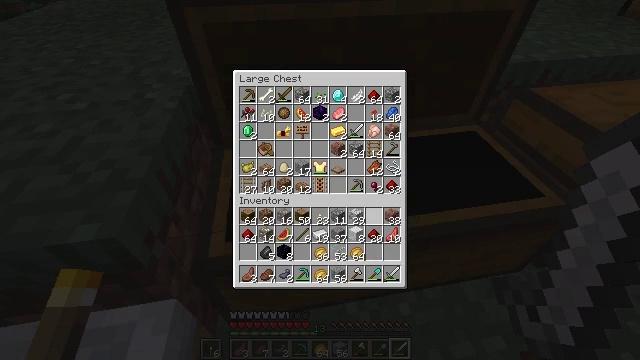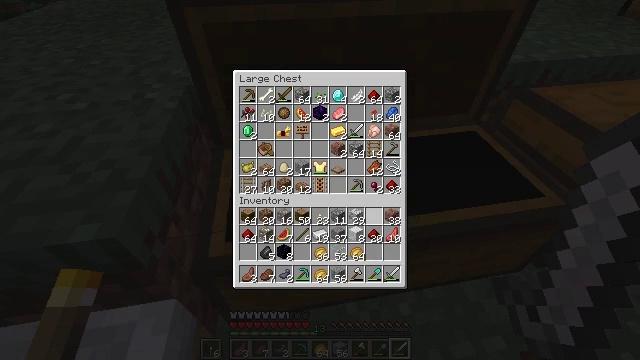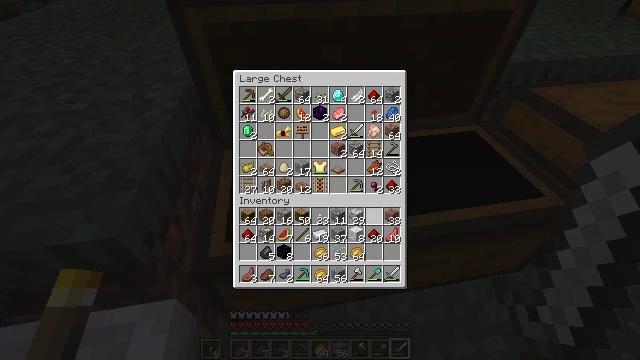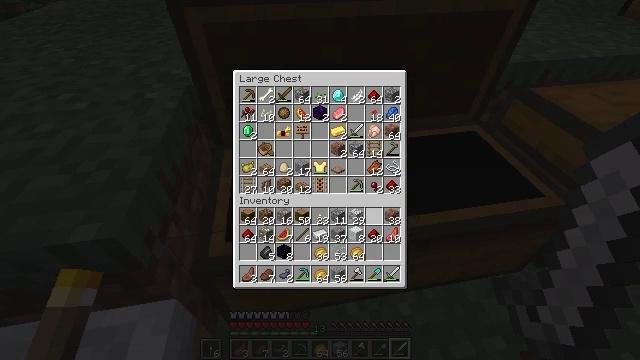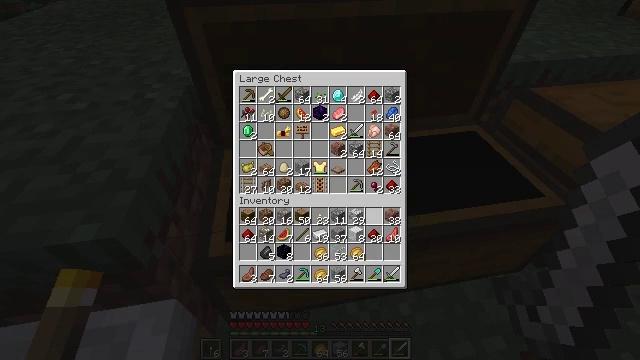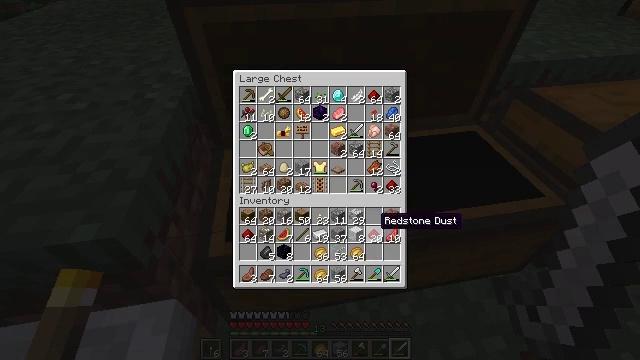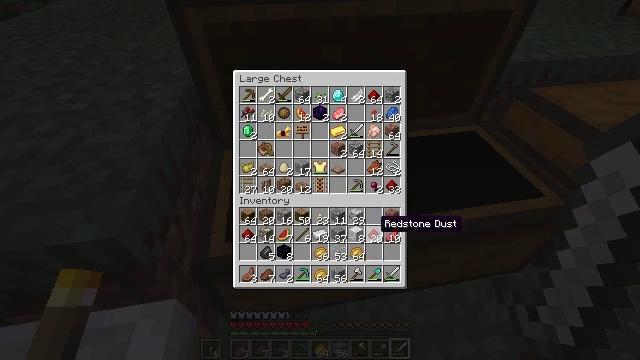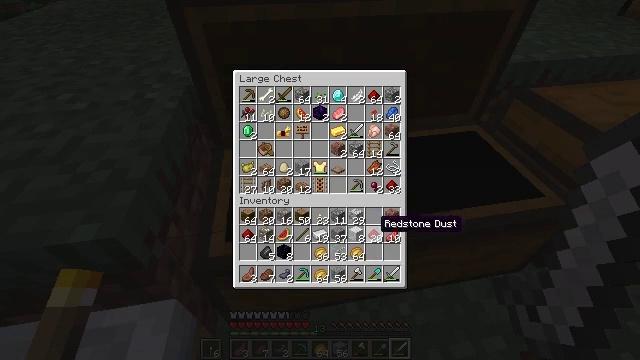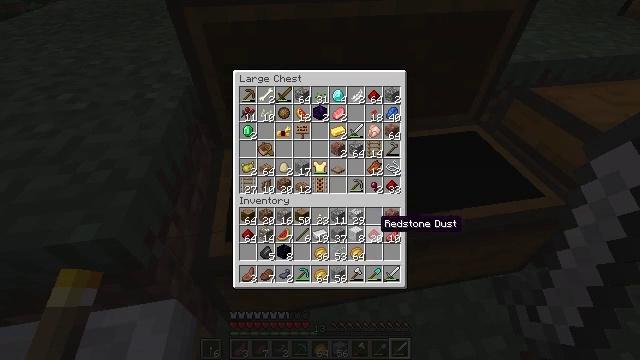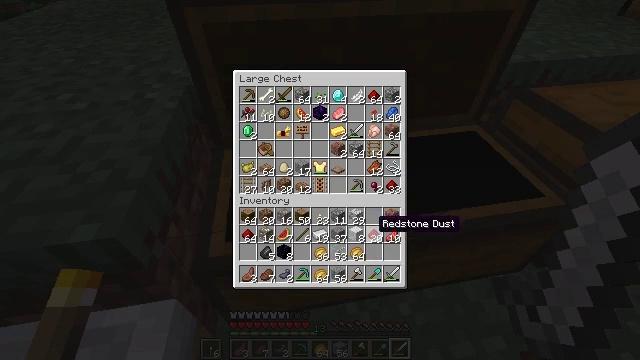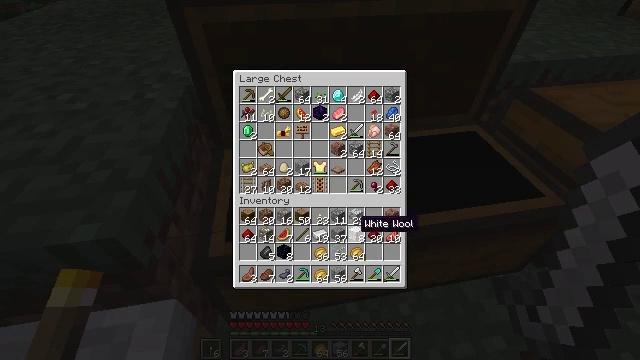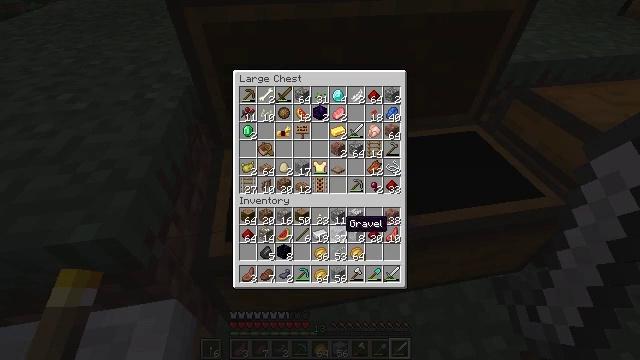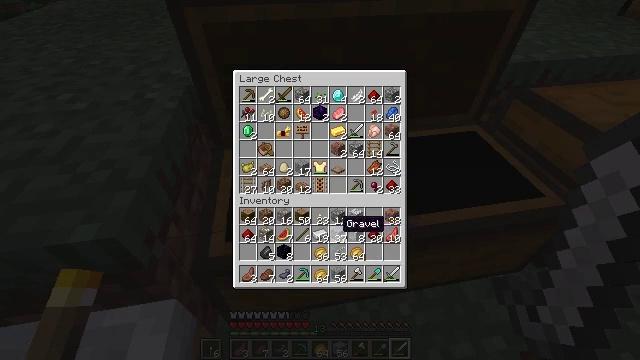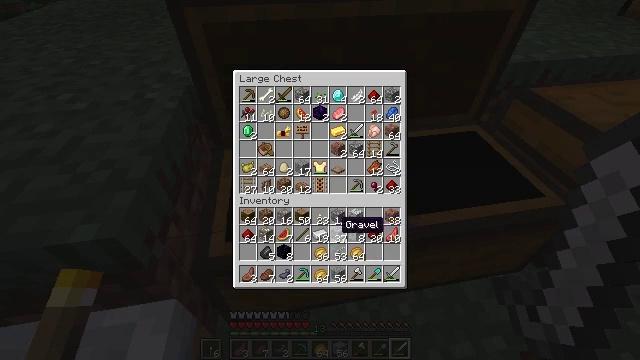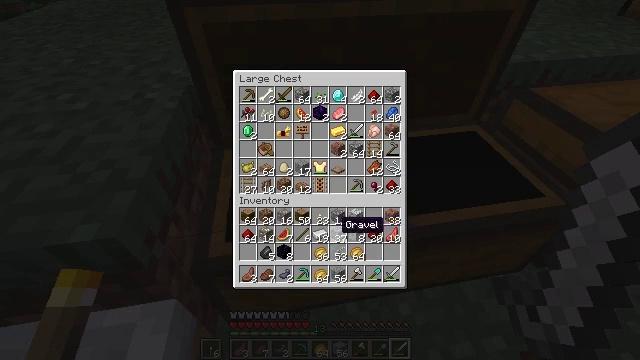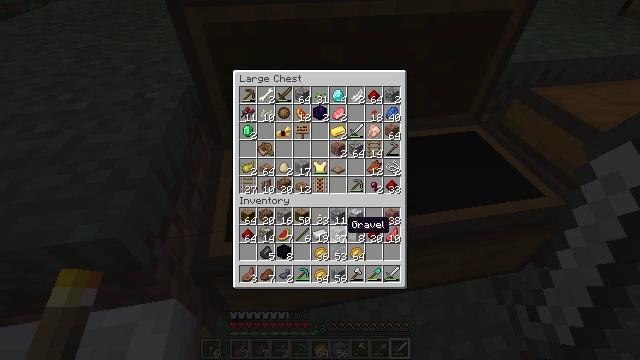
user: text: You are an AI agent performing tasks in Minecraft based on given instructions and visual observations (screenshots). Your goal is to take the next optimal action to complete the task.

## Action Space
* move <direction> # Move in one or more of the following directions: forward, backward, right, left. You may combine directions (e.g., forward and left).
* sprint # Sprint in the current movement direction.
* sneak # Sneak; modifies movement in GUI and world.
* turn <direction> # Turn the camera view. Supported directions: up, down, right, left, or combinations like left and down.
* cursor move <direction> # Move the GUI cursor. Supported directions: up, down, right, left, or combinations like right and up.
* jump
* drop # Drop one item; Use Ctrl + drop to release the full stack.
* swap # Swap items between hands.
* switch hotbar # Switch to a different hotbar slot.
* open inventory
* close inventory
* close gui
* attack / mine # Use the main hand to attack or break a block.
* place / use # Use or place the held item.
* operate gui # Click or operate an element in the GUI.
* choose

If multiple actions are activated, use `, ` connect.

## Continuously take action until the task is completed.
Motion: motion action
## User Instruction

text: Mine a melon block.
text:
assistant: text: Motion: no_op
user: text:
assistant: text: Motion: no_op
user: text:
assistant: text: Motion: no_op
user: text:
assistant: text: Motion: no_op
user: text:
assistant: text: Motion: cursor move down
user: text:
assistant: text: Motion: no_op
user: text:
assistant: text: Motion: no_op
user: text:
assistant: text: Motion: no_op
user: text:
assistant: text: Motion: no_op
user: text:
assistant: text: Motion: cursor move left
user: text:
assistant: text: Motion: cursor move left
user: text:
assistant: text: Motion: no_op
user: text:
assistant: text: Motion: sneak
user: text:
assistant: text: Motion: sneak
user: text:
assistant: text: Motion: sneak
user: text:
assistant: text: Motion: sneak, cursor move right
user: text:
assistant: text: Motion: sneak
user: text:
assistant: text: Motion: no_op
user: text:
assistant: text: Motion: no_op
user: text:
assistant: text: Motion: no_op
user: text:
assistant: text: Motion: no_op
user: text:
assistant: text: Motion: no_op
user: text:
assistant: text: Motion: no_op
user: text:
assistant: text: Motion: no_op
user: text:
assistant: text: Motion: no_op
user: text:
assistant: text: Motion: no_op
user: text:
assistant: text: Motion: no_op
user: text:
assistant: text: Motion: no_op
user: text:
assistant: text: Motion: no_op
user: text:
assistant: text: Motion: no_op